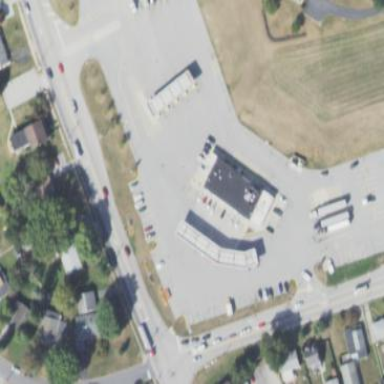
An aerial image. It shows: Fuel station.